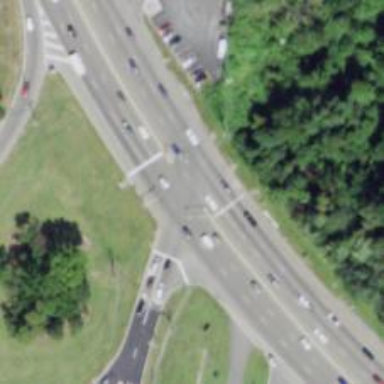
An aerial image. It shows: Trunk link highway.